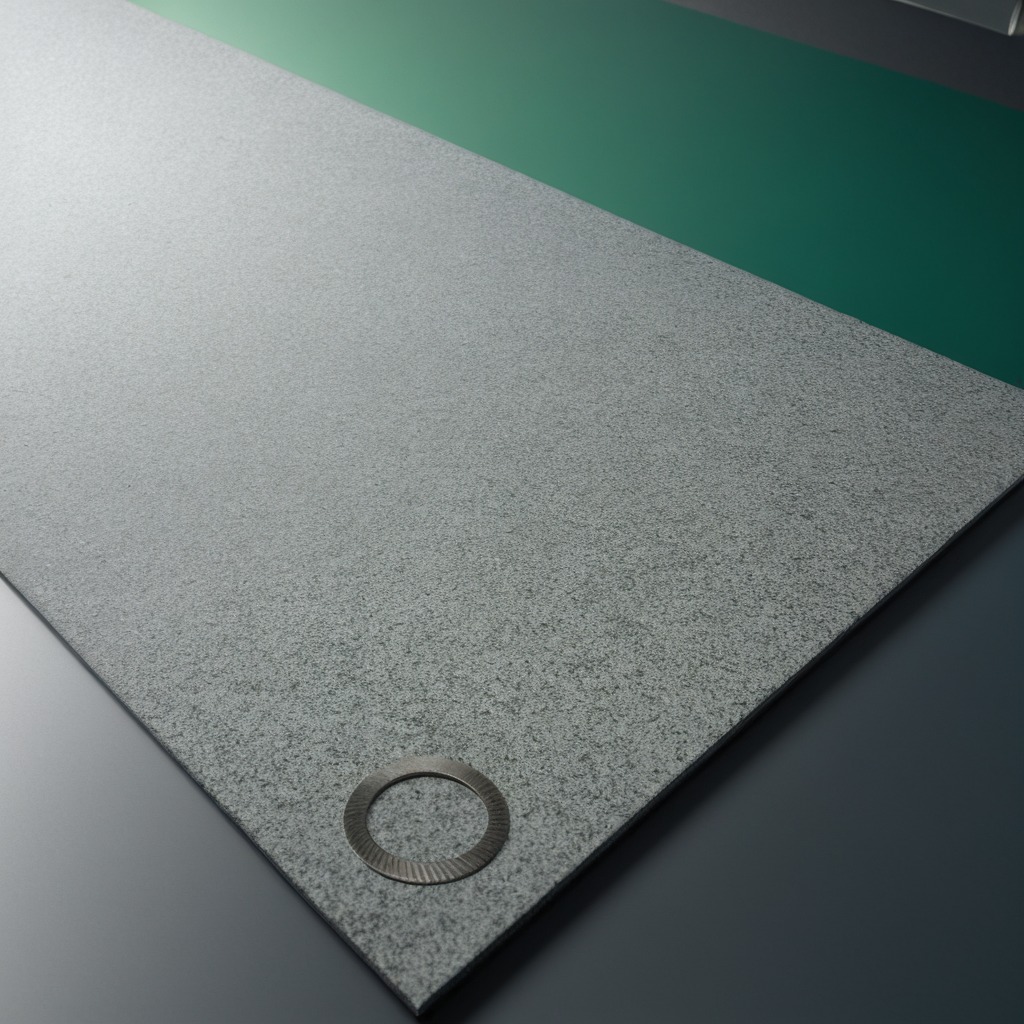
A flat metal washer lies on a clean granite tabletop covered with a green rubber mat inside a workshop under bright overhead lighting crisp shadows high clarity worn but beneath the mat.